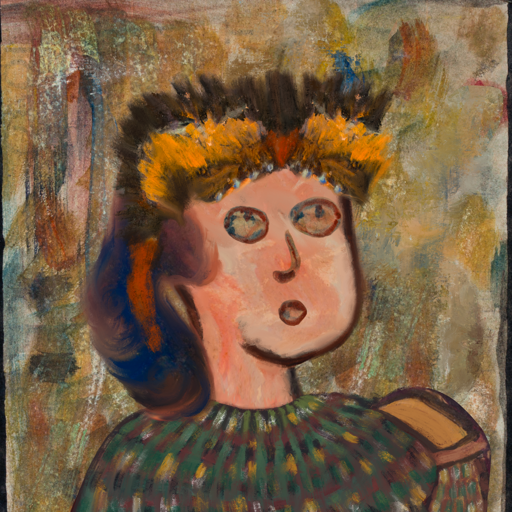
Background: Pipe, Head And Neck Side: Roy_Bahadur, Face Side: Orphan, Bust: After_Raid, Hair Side: Mother_And_Son_Son, Head Accessory: Gypsy_Queen, Second Necklace: Blank, Necklace: Blank, Baby: Blank